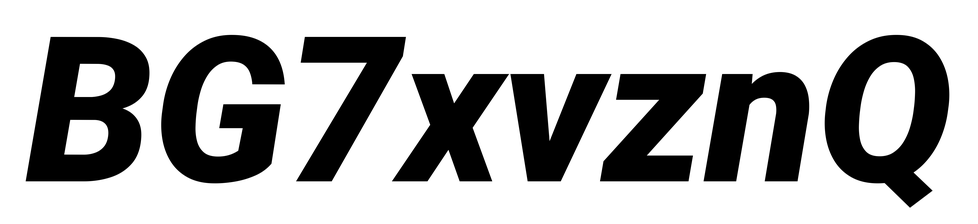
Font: Roboto-Italic_Black_Italic